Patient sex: M
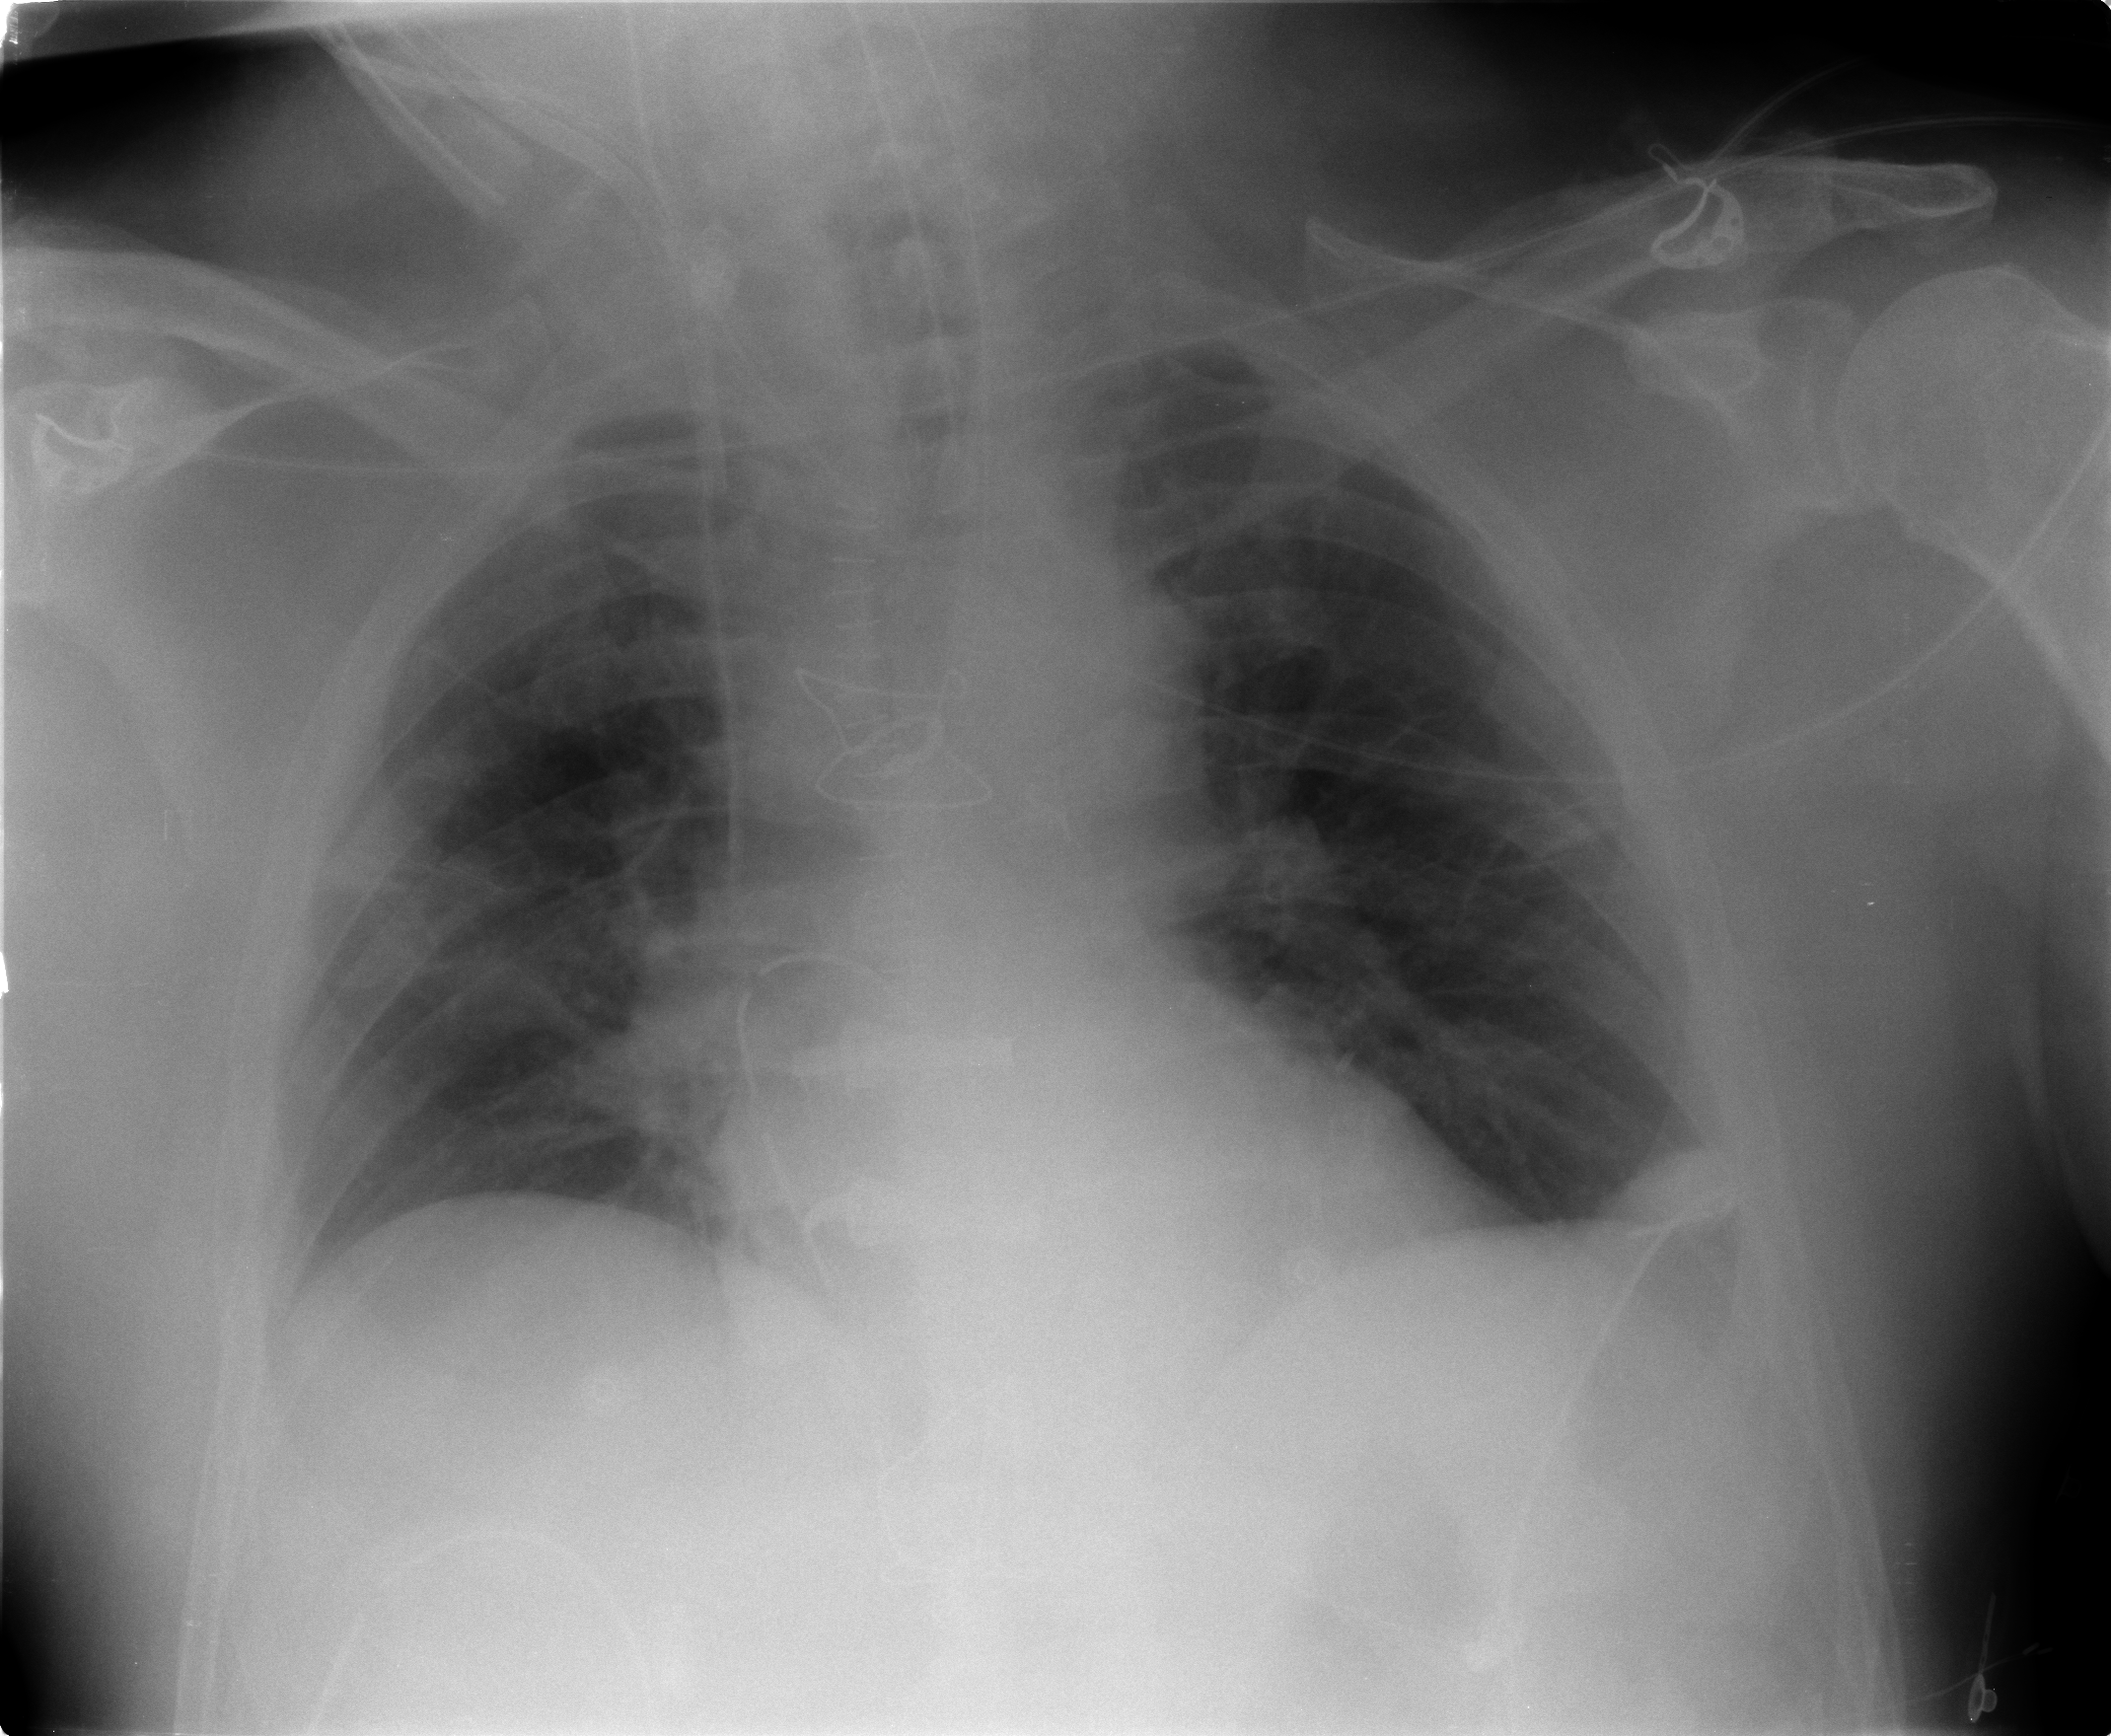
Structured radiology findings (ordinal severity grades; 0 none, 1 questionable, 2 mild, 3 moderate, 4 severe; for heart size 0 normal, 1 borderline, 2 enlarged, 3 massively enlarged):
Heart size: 0
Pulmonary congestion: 2
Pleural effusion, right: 0
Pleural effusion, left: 0
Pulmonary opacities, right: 0
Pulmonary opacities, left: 0
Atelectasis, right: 3
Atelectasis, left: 3